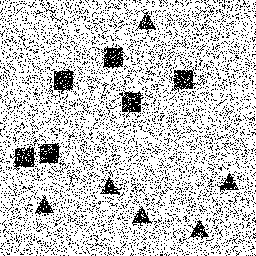
Squares: 6
Triangles: 6
Stars: 0
Total shapes: 12